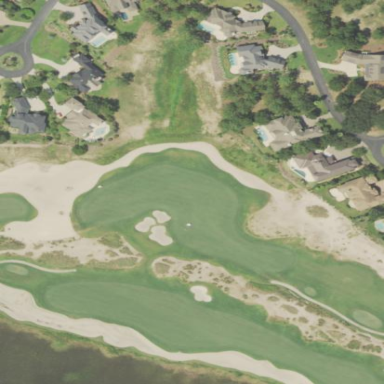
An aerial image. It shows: Golf bunker filled with sandy terrain.